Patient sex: M
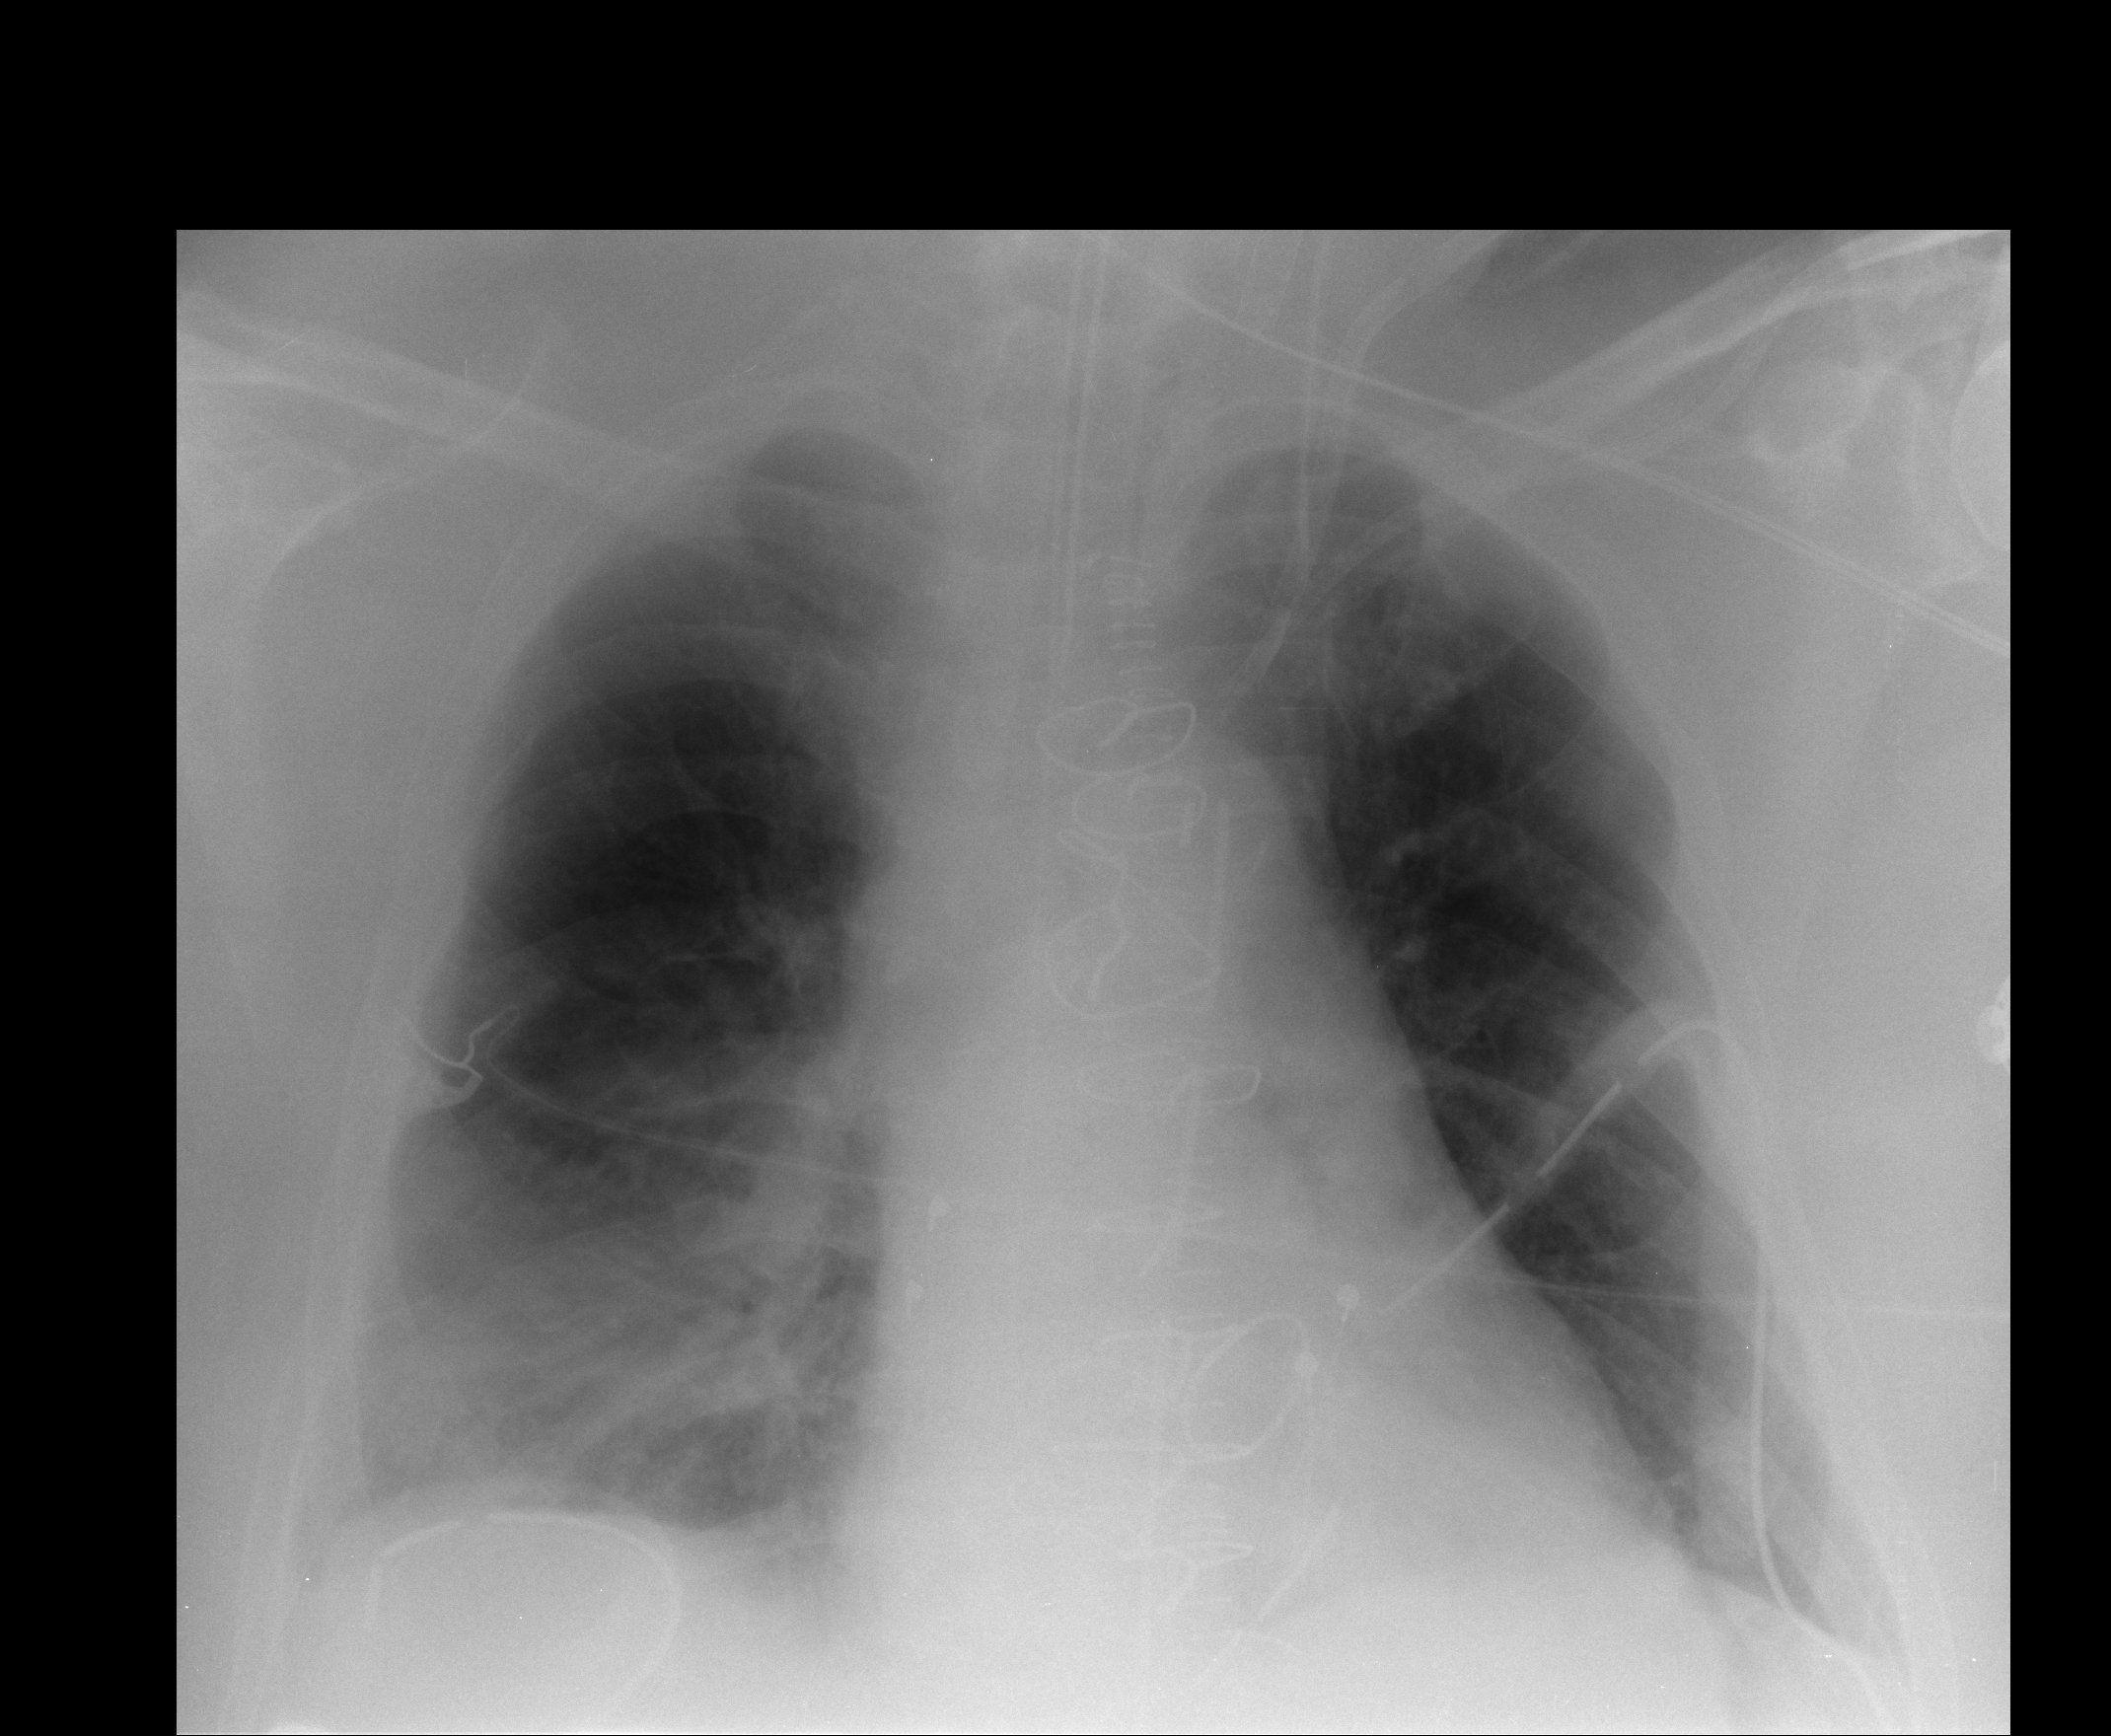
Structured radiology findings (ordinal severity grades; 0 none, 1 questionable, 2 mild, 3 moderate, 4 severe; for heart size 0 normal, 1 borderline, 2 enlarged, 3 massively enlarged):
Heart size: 2
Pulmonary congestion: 2
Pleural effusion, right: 2
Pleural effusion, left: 1
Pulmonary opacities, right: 2
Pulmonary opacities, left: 0
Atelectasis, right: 2
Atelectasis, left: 2